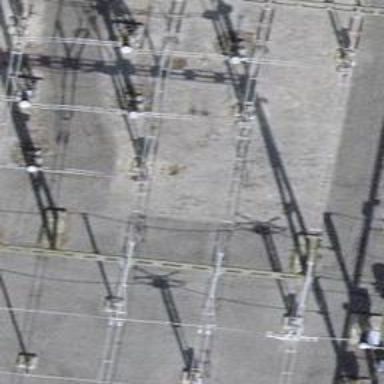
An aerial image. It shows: Insulator used in power systems.